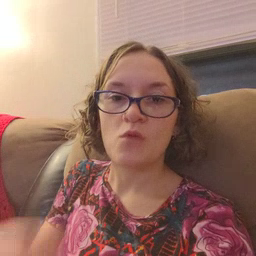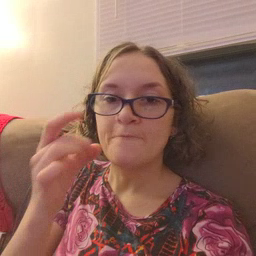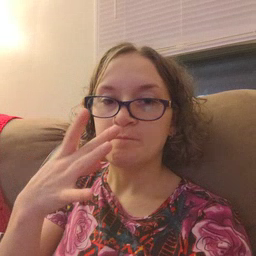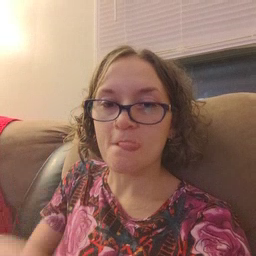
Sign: snack